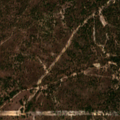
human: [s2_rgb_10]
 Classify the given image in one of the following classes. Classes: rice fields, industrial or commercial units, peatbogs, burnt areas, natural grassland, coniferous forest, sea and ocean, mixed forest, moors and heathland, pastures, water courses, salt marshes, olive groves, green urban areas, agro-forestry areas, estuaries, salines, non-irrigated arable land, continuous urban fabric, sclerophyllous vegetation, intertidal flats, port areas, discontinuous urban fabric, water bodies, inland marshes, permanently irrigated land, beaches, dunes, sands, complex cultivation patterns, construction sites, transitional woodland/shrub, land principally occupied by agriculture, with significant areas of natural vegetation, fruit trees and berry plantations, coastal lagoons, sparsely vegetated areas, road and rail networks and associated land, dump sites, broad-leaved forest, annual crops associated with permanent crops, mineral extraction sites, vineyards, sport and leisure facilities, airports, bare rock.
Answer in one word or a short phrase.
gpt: pastures, broad-leaved forest, mixed forest